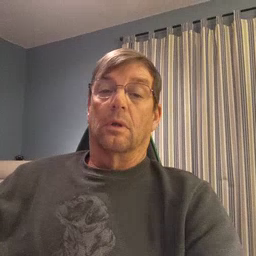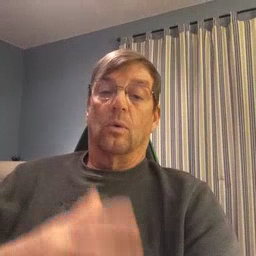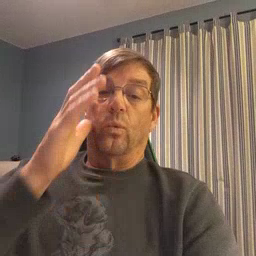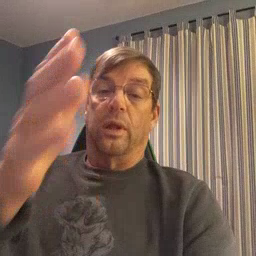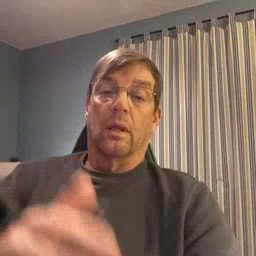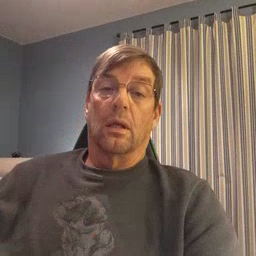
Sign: will